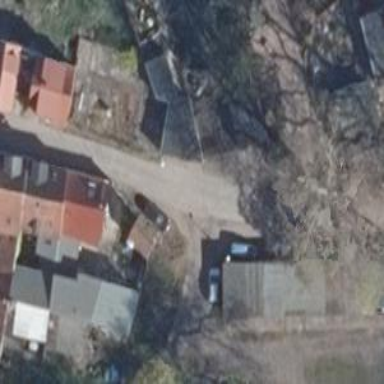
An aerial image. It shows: Residential road.